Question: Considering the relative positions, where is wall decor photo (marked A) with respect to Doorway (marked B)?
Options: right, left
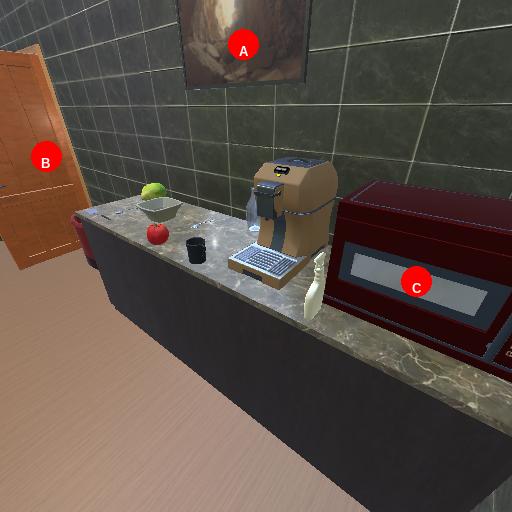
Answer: right